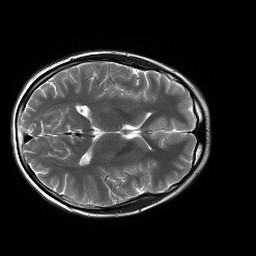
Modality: T2w
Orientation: axial
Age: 21
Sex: female
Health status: healthy
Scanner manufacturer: siemens
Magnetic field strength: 3 T
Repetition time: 4.01 s
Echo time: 0.116 s